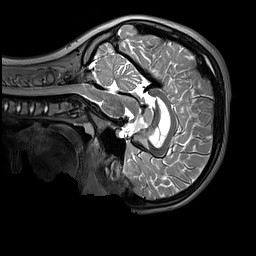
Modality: T2w
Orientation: sagittal
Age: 10
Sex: male
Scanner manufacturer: siemens
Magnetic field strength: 3 T
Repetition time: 3.2 s
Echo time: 0.408 s